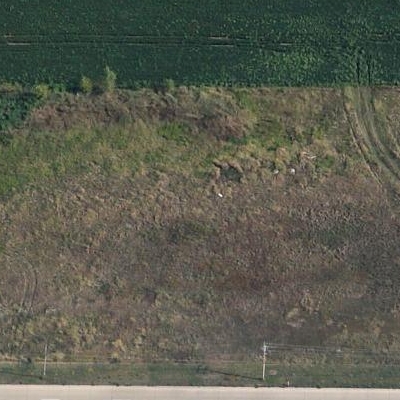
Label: Grass